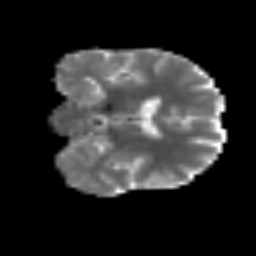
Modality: MD
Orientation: coronal
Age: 54
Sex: male
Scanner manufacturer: siemens
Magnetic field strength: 3 T
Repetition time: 3.2 s
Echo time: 0.081 s